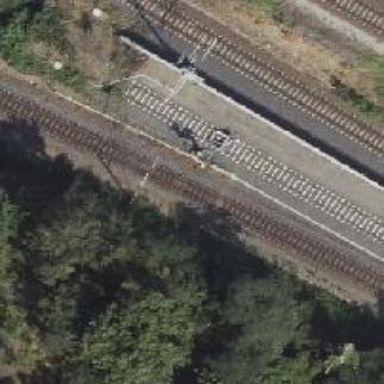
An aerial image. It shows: Railway signal.